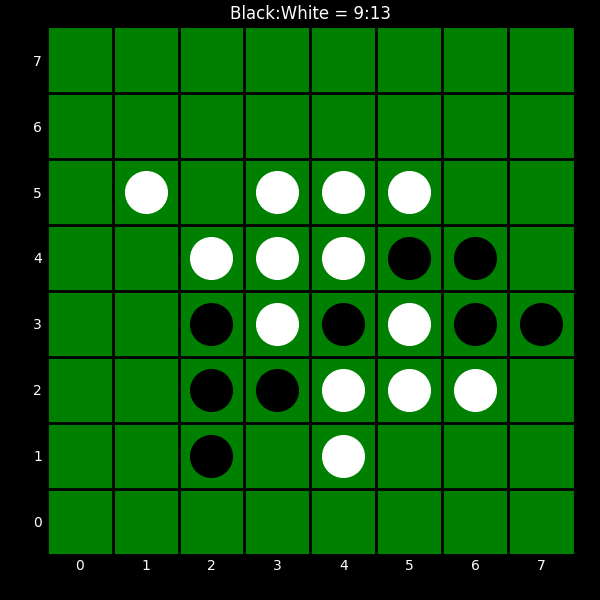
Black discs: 9
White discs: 13